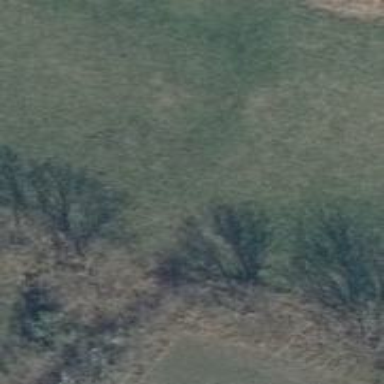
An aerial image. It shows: Row of trees in natural setting.